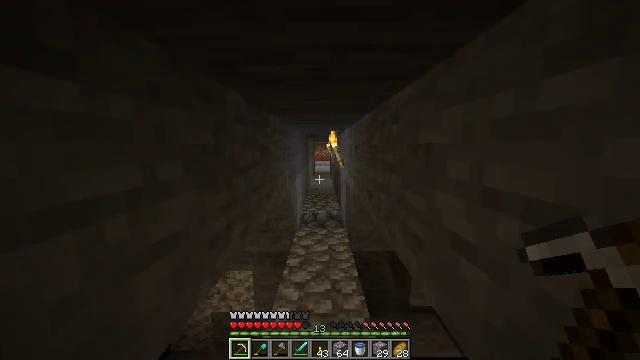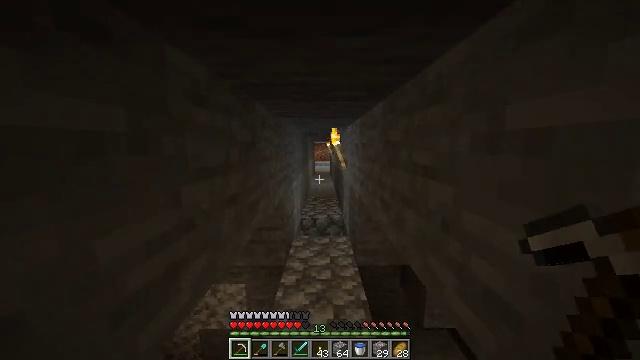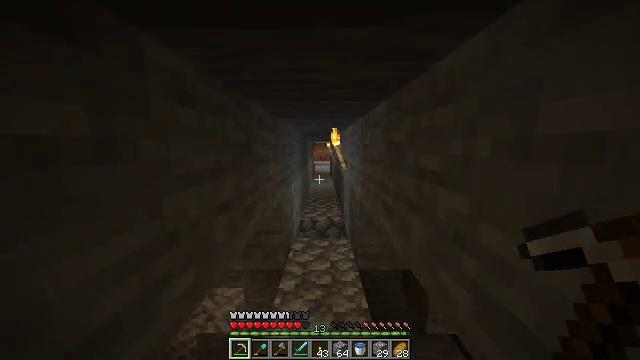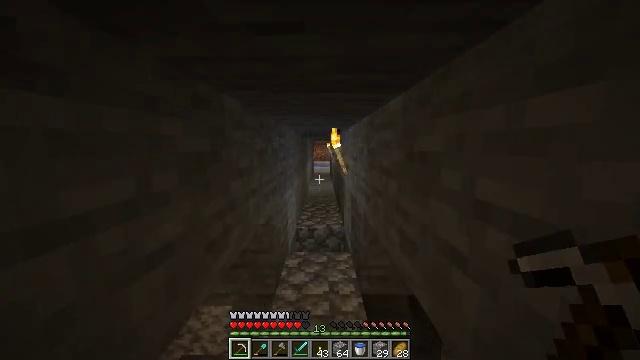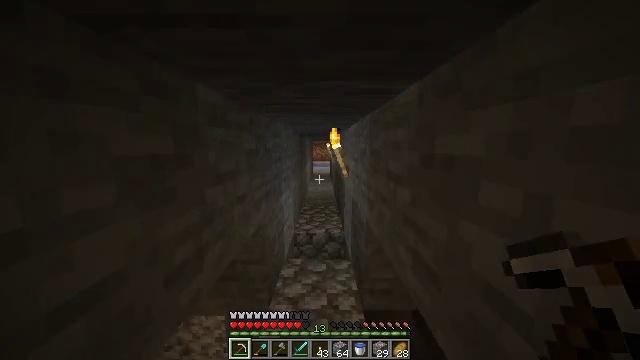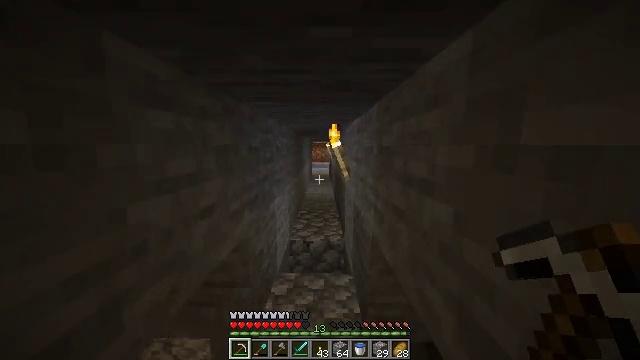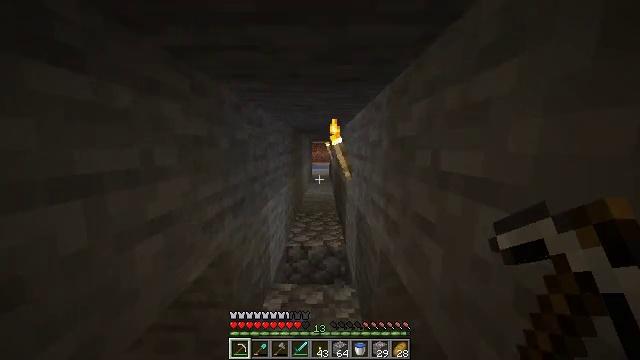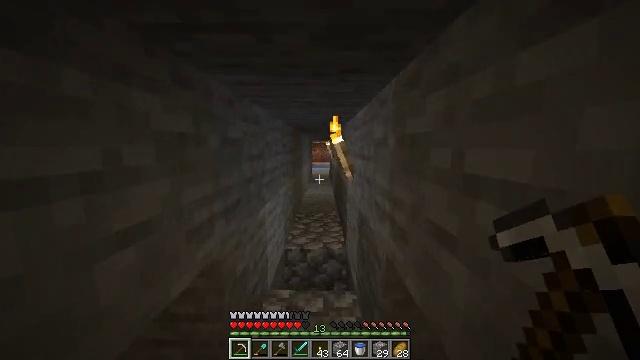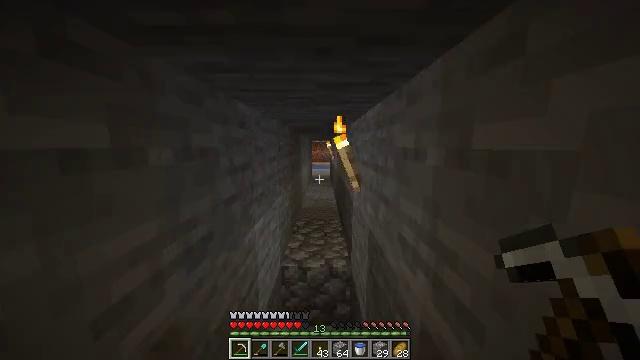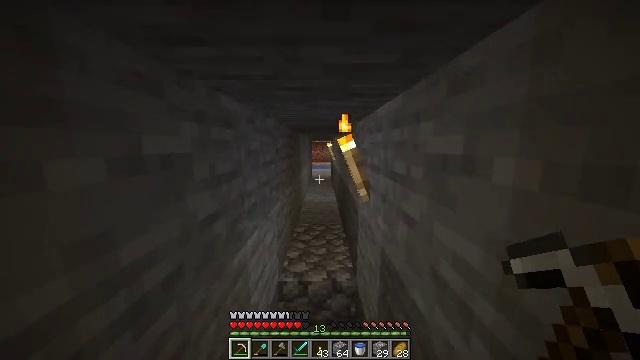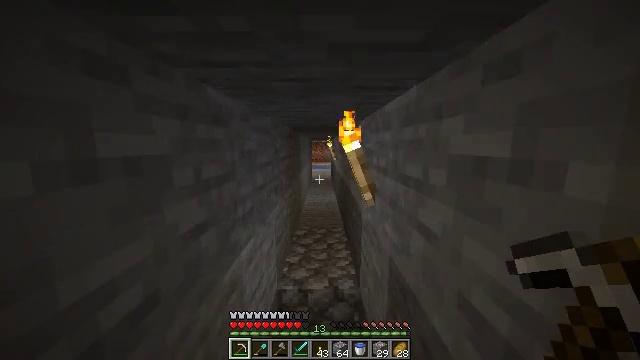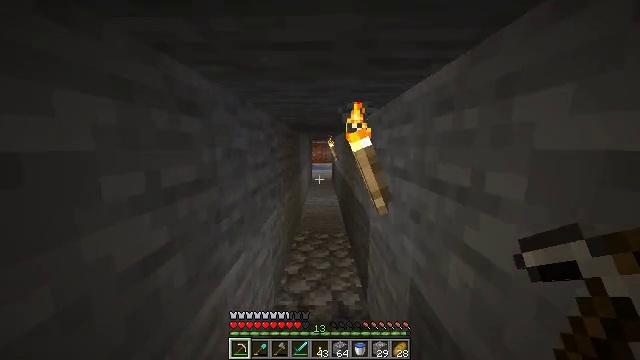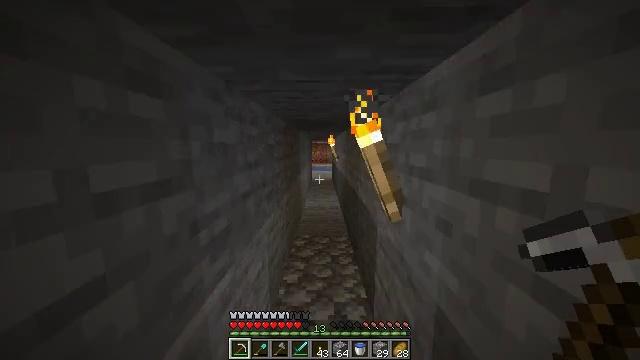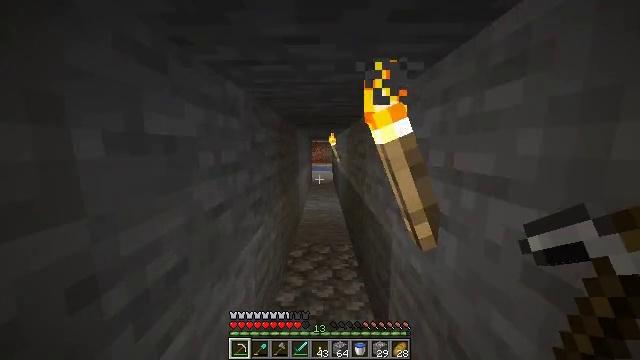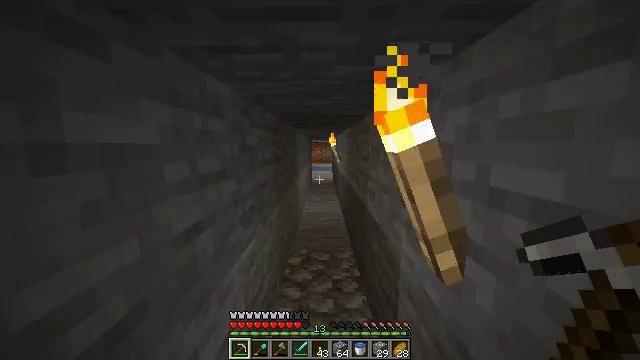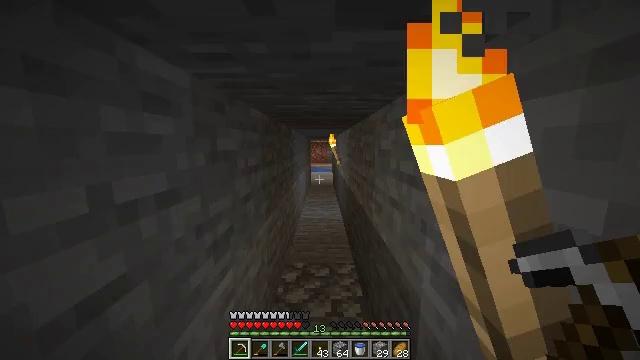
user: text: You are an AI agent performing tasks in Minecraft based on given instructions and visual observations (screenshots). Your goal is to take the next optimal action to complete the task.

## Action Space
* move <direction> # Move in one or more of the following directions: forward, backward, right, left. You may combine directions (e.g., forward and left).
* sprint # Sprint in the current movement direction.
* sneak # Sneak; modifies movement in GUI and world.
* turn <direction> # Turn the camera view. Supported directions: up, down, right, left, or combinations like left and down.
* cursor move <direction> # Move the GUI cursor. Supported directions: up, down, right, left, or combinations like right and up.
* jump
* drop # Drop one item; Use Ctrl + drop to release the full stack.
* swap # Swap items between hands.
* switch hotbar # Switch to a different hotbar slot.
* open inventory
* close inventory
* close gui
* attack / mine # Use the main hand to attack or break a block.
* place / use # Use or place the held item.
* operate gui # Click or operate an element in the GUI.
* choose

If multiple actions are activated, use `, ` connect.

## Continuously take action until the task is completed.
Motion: motion action
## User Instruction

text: Mine the fully grown carrots.
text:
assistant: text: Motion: move forward, sprint
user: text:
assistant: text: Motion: move forward, sprint
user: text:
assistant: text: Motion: move forward, sprint
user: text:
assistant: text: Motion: move forward, sprint
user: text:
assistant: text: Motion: move forward, sprint
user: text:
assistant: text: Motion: move forward, sprint
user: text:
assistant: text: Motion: move forward, sprint
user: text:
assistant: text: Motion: move forward, sprint
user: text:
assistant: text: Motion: move forward, sprint
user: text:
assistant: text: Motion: move forward, sprint
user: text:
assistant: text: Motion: move forward, sprint
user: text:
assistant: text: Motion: move forward, sprint
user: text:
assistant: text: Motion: move forward, sprint
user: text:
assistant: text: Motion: move forward, sprint
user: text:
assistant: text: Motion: move forward, sprint
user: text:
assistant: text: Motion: move forward, sprint
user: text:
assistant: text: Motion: move forward, sprint
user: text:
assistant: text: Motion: move forward, sprint
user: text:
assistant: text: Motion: move forward, sprint
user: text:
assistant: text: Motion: move forward, sprint
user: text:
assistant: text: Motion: move forward, sprint
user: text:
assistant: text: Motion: move forward, sprint
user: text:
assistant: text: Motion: move forward, sprint
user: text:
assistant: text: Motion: move forward, sprint
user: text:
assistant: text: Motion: move forward, sprint
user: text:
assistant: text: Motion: move forward, sprint
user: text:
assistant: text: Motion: move forward, sprint
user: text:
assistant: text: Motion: move forward, sprint
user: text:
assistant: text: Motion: move forward, sprint
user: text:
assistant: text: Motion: move forward, sprint